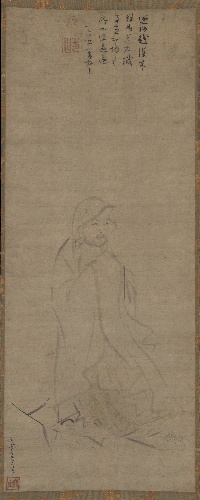
Title: 元   李堯夫，一山一寧題贊   達摩渡江圖   軸|Bodhidharma crossing the Yangzi River on a reed
Artist: Li Yaofu
Artist bio: Chinese, active ca. 1300
Date: before 1317
Object type: Hanging scroll
Classification: Paintings
Medium: Hanging scroll; ink on paper
Culture: China
Period: Yuan dynasty (1271–1368)
Dimensions: Image: 33 3/4 × 13 5/16 in. (85.7 × 33.8 cm)
Overall with mounting: 61 1/4 × 14 in. (155.6 × 35.6 cm)
Overall with knobs: 61 1/4 × 15 7/8 in. (155.6 × 40.3 cm)
Department: Asian Art
Credit line: Edward Elliott Family Collection, Purchase, The Dillon Fund Gift, 1982
Accession year: 1982
Repository: Metropolitan Museum of Art, New York, NY
Tags: Buddhism|Men